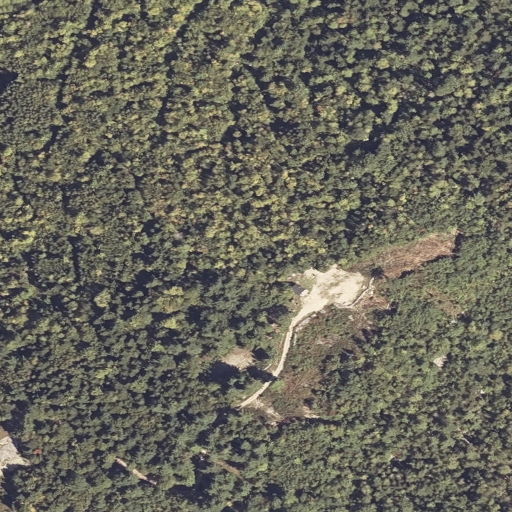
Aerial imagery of mountain in Maine named Birch Hill containing mixed forest, deciduous forest, evergreen forest, shrub, grassland, and open development